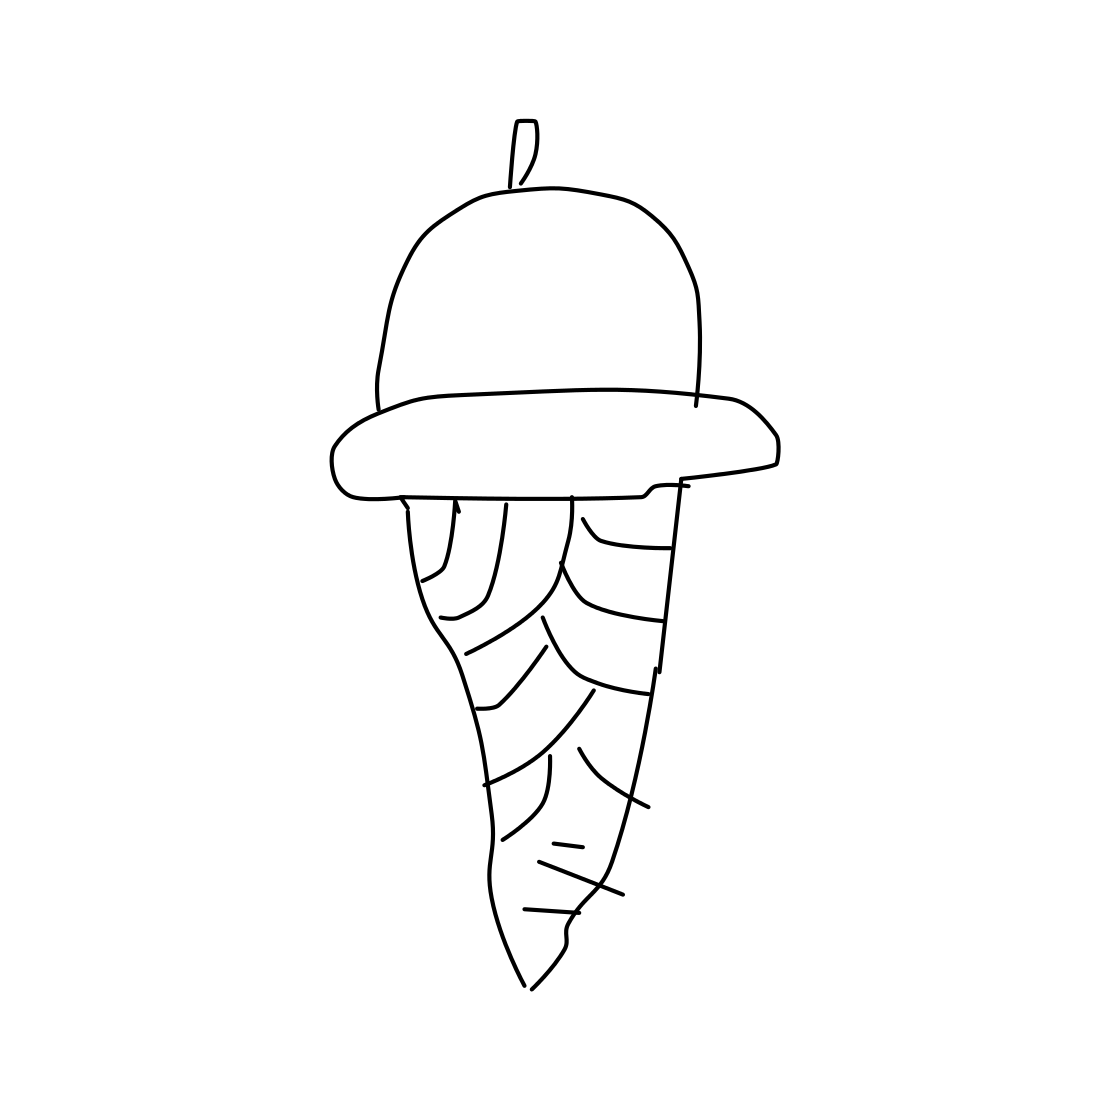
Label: ice-cream-cone